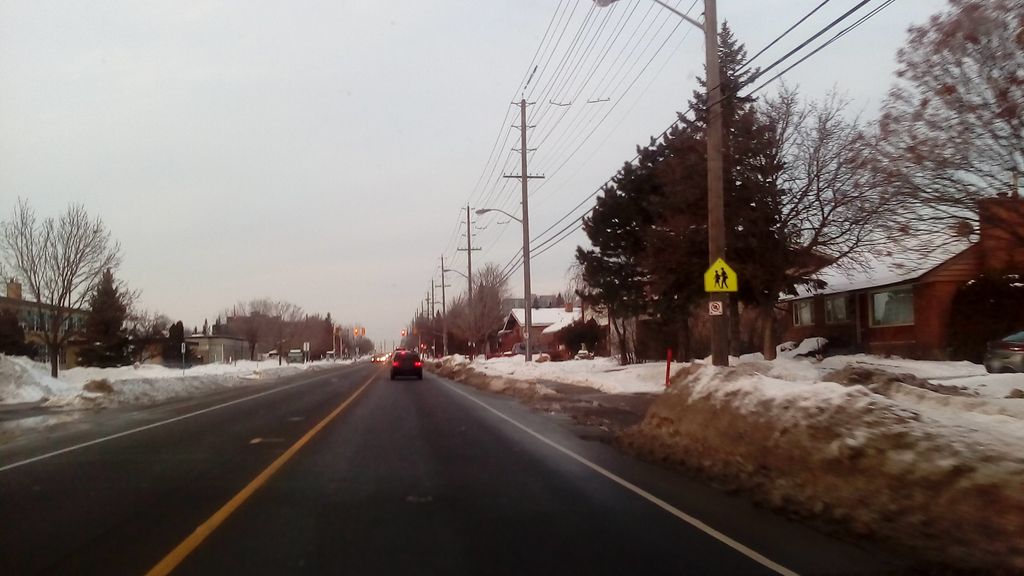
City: ottawa-gatineau